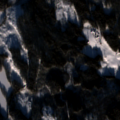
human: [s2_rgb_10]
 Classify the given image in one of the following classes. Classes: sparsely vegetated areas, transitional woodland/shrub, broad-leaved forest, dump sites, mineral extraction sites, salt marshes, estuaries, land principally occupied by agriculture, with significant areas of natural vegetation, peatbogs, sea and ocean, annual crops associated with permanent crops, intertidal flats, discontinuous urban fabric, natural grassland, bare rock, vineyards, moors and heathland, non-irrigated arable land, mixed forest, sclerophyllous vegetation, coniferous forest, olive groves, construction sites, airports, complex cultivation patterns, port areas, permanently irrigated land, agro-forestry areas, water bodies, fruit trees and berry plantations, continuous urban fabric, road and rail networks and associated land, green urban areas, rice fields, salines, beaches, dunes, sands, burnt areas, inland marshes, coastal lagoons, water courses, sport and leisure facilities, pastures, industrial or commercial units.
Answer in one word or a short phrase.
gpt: land principally occupied by agriculture, with significant areas of natural vegetation, coniferous forest, mixed forest, water bodies